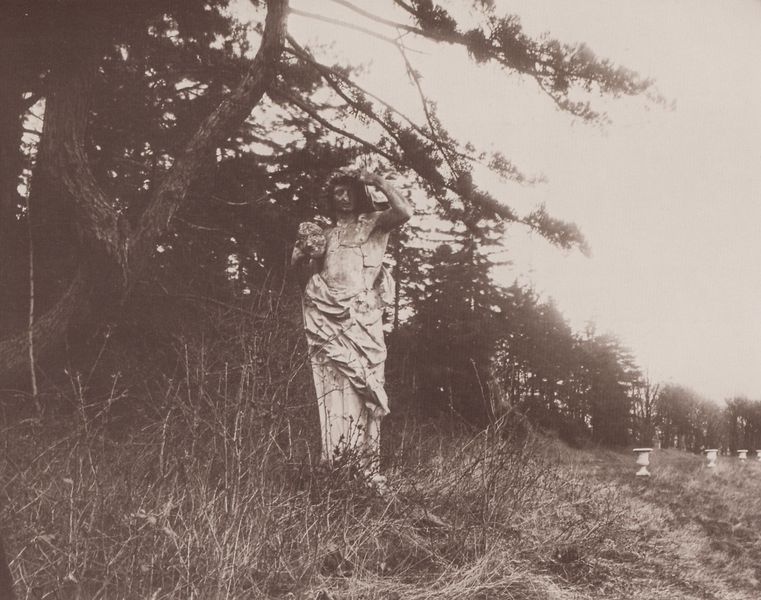
Titel: Historische Stätten, Terminussäule in Sceaux
Künstler: Jean Eugène Auguste Atget
Standort: Paris
Institution: Archives Photographiques
Schlagwörter: fotografie, verwittert, aussenskulptur